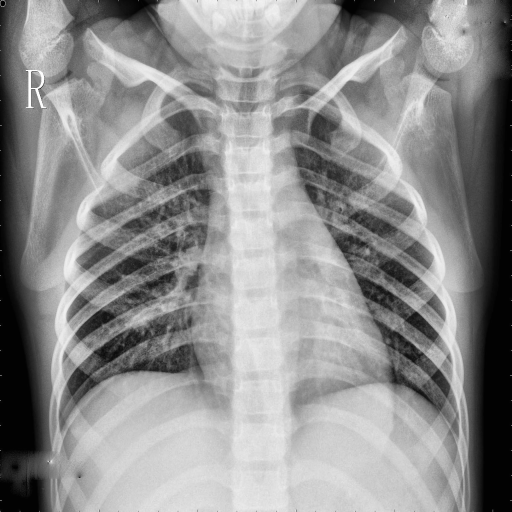
Finding: NORMAL